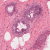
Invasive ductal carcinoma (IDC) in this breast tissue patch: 0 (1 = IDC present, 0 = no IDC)